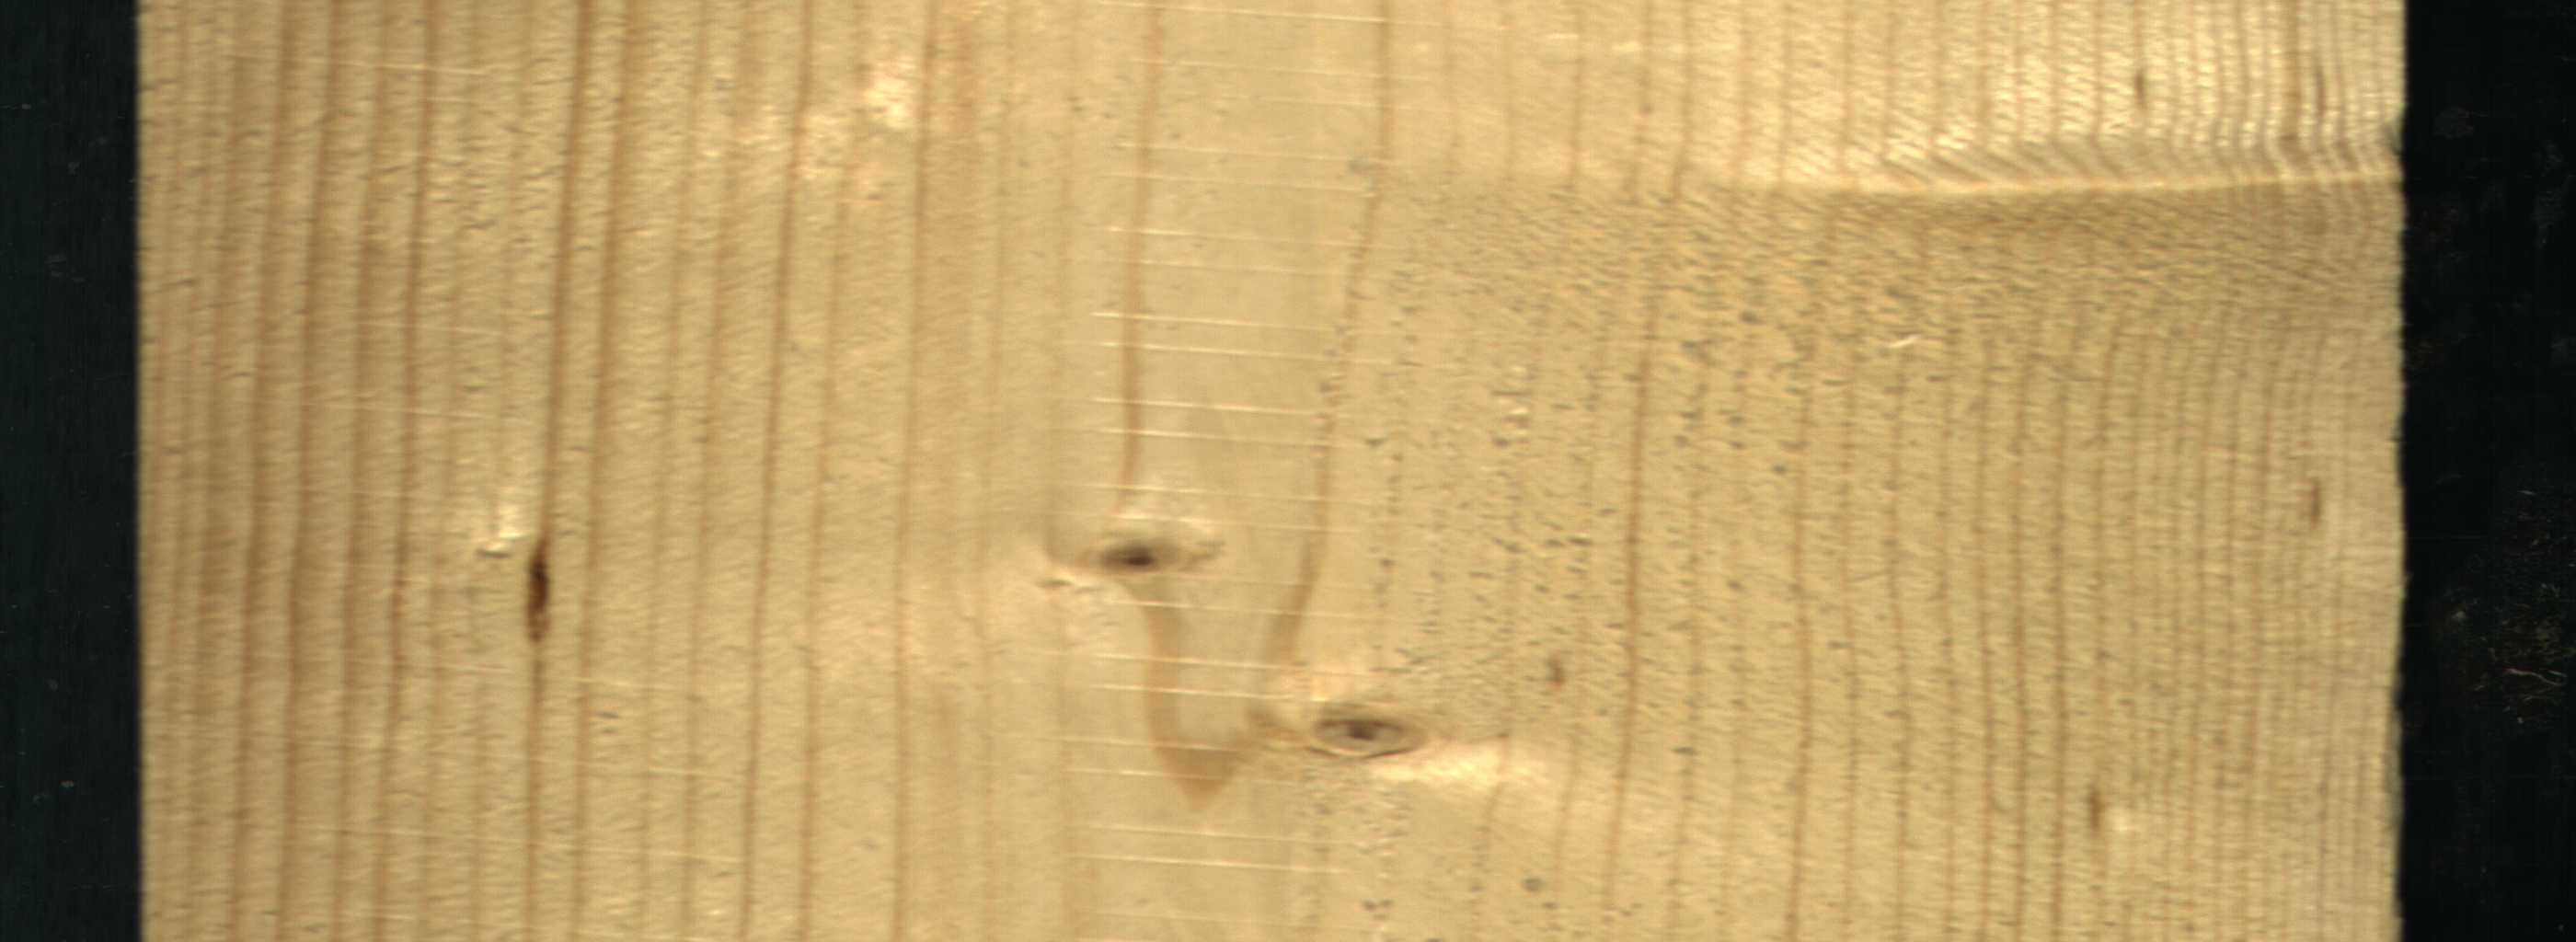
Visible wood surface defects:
resin
Live_Knot
Live_Knot